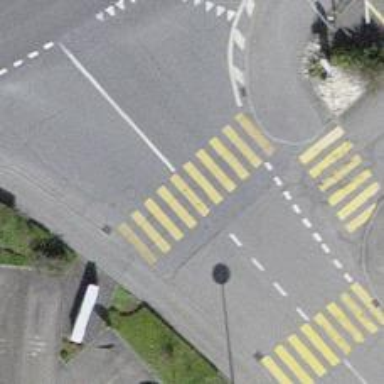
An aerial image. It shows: Uncontrolled zebra crossing with notable zebra markings.